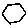
Label: hexagon